Question: I have a join query I use to pull data from another table:
'''
SELECT [THEME].[NAME],
[THEMETYPE].[TYPE]
FROM [THEME]
LEFT OUTER JOIN [THEMETYPE]
ON [THEME].[THEMETYPEID] = [THEMETYPE].[PK_THEMETYPE]
WHERE COALESCE([THEME].[THEMETYPEID], 'null') LIKE '%'
ORDER BY CASE
WHEN [THEMETYPE].[TYPE] IS NULL THEN 1
ELSE 0
END,
[THEMETYPE].[TYPE]
'''
I need to add the ability to narrow it down if a 3rd tables values match up:
'''
Where producttheme.productid = variable-paramater-here
AND producttheme.themeid = theme.pk_theme
'''
Here is a pic of the table:

So if the 1 is chosen above, it will return all [Theme].[Name] and the associated [ThemeType].[Type] where The ThemeId is associated with ProductId = 1
Edit: to be more clear ThemeId is the Primary key in the Theme table where Theme.Name exists.
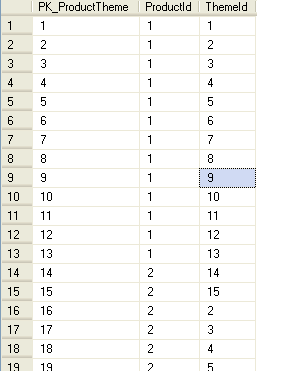
Answer: This would give you some idea, please adjust the column names accordingly:
'''
SELECT [Theme].[Name], [ThemeType].[Type]
FROM [Theme]
Left Outer Join [ThemeType]
ON [Theme].[ThemeTypeId] = [ThemeType].[PK_ThemeType]
join ProductTheme PT
on PT.ProductID=ThemeType.ProductID
WHERE ProductTheme.ProductID = VARIABLE-PARAMATER-HERE AND ProductTheme.ThemeId = Theme.PK_Theme
ORDER BY [ThemeType].[Type]
'''